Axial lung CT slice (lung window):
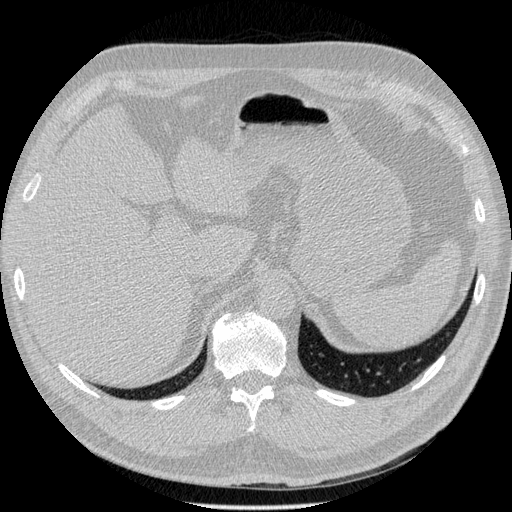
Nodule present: no